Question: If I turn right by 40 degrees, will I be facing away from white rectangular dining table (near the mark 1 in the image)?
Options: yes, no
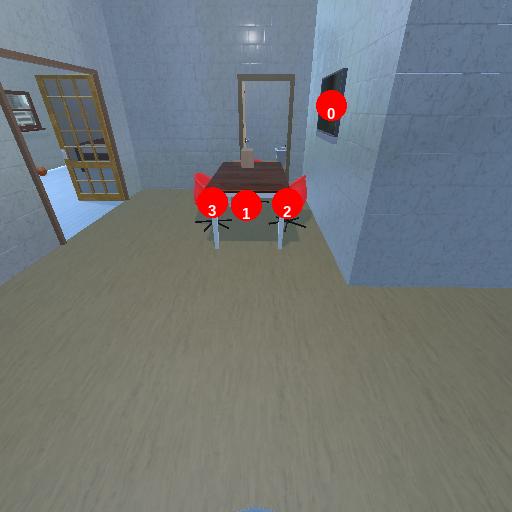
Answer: yes